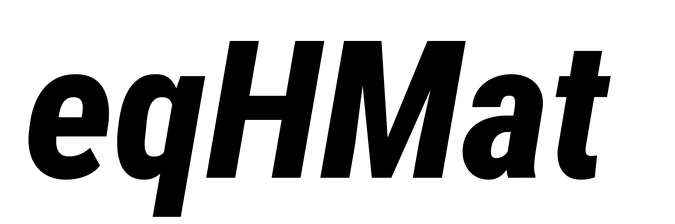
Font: Roboto-Italic_Condensed_ExtraBold_Italic